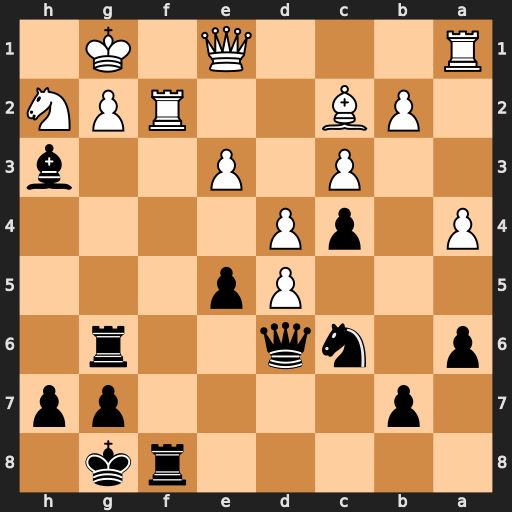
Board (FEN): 5rk1/1p4pp/p1nq2r1/3Pp3/P1pP4/2P1P2b/1PB2RPN/R3Q1K1
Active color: b
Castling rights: -
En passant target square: -
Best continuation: Rxf2 Qxf2 Rxg2+ Qxg2 Bxg2